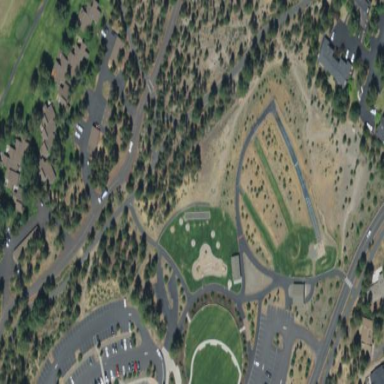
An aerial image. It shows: Disc golf course designed for leisure and sport.